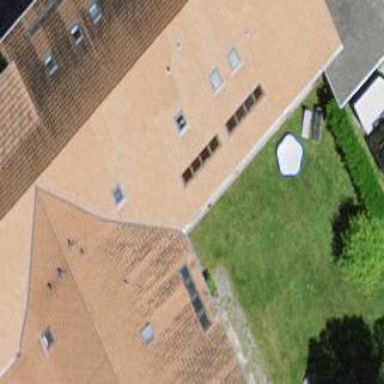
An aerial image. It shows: Residential building with half-hipped roof shape.